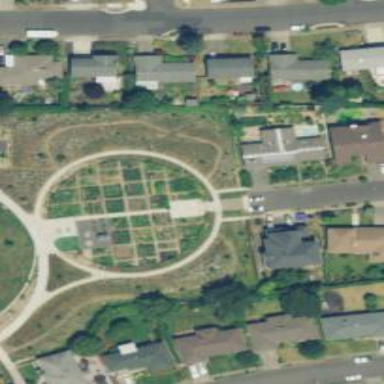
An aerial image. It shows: Community garden filled with leisure land.